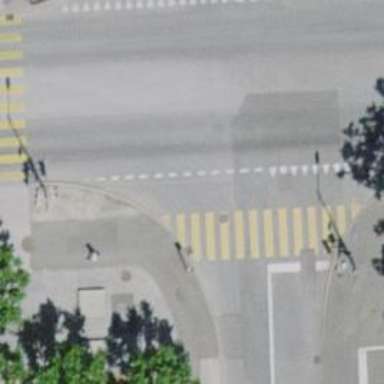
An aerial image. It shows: Kerb barrier.